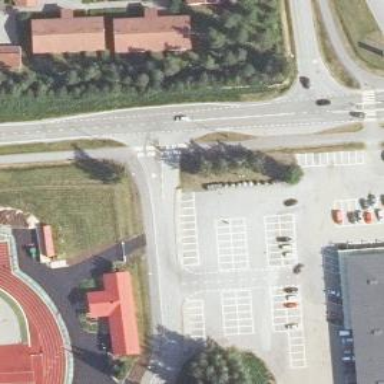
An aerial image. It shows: Marked crossing on the road.